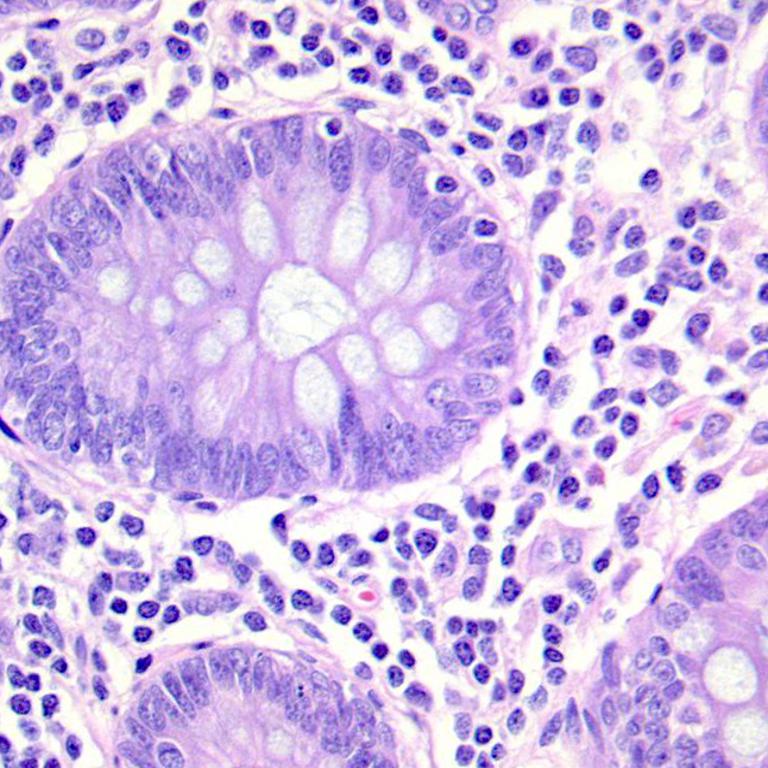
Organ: colon
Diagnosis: benign